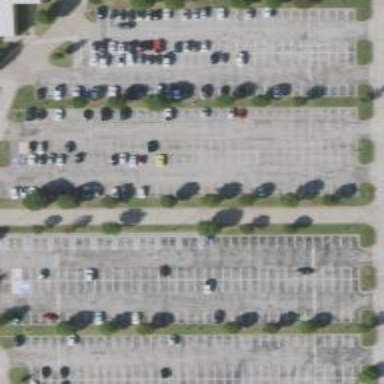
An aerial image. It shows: Parking space is available.